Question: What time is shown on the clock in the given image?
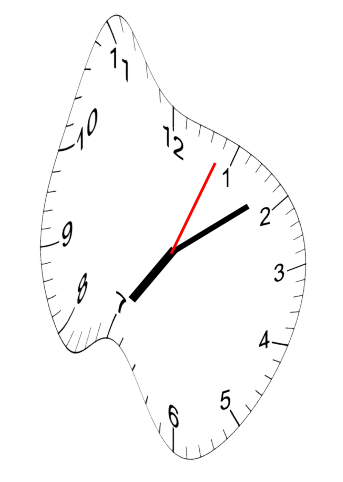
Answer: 07:09:04